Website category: university
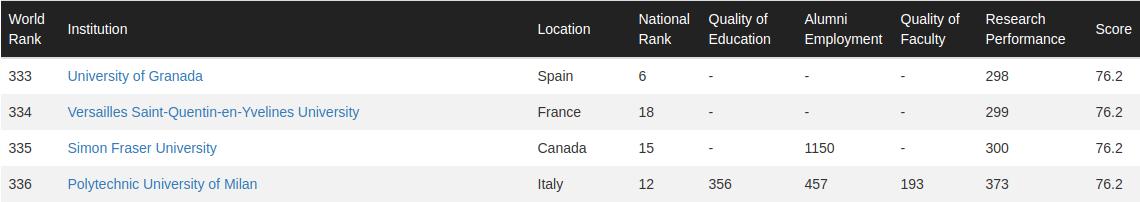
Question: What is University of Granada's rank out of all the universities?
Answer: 333

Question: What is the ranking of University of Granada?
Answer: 333

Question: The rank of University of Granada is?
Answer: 333

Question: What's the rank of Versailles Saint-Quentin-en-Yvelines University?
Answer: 334

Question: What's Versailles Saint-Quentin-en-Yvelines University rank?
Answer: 334

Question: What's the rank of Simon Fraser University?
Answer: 335

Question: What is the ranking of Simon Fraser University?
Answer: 335

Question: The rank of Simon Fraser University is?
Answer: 335

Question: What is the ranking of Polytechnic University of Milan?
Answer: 336

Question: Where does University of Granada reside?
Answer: Spain

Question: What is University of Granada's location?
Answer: Spain

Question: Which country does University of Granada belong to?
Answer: Spain

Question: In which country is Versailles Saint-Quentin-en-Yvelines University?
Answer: France

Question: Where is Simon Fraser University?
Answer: Canada

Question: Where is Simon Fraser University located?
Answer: Canada

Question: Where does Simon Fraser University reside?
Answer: Canada

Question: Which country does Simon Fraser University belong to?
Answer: Canada

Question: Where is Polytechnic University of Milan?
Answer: Italy

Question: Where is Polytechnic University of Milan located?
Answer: Italy

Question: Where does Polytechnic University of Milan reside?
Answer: Italy

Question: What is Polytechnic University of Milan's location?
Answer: Italy

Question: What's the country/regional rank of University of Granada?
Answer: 6

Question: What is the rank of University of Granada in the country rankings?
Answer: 6

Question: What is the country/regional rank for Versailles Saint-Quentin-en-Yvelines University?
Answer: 18

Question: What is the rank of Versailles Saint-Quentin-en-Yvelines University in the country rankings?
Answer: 18

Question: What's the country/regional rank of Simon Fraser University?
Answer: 15

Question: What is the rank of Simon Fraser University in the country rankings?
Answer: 15

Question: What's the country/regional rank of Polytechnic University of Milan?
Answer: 12

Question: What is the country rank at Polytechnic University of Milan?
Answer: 12

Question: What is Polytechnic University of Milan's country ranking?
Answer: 12

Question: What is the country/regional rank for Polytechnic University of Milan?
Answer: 12

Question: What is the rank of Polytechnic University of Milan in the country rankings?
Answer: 12

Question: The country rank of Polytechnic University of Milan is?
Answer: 12

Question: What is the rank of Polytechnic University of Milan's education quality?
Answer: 356

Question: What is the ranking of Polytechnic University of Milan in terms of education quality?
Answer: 356

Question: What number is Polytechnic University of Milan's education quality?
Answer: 356

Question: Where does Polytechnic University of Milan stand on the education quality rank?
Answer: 356

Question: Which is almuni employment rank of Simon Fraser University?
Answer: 1150

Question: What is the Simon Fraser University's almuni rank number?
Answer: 1150

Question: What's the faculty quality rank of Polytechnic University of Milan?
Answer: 193

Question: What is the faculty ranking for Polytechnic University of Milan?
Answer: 193

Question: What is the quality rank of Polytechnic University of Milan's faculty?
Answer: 193

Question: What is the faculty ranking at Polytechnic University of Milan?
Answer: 193

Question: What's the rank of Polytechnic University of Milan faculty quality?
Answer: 193

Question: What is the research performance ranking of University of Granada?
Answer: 298

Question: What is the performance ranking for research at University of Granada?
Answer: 298

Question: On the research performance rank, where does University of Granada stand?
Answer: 298

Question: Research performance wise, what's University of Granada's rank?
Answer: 298

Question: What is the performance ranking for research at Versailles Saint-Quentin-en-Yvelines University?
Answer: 299

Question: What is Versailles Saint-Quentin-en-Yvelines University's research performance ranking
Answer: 299

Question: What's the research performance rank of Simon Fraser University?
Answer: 300

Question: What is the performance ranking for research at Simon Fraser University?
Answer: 300

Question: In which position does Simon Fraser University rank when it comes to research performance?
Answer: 300

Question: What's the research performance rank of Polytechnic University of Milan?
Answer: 373

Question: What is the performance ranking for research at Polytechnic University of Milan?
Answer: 373

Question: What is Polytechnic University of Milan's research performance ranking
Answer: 373

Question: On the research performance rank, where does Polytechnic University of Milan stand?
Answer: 373

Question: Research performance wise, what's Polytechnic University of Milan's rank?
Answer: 373

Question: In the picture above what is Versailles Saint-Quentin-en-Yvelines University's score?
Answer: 76.2

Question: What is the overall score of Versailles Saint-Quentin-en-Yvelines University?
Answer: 76.2

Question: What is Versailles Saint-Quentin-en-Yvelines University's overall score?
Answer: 76.2

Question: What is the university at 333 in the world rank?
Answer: University of Granada

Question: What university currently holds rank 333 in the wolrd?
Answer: University of Granada

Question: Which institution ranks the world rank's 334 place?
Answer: Versailles Saint-Quentin-en-Yvelines University